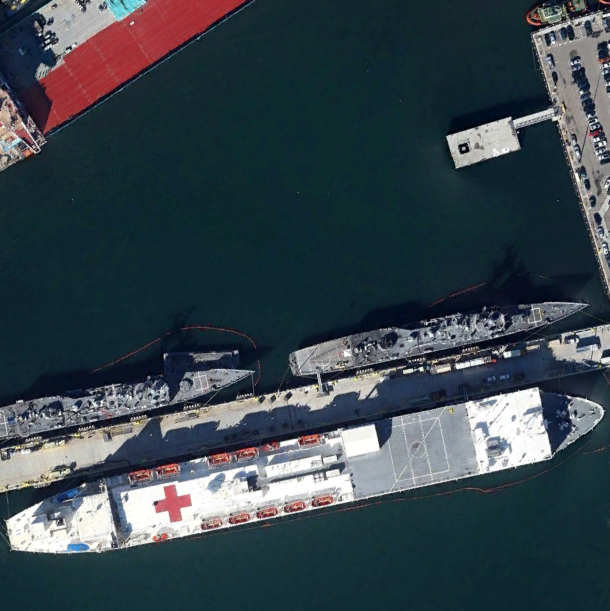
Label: Medical_ship